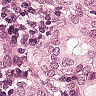
Metastatic tissue present: yes